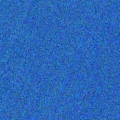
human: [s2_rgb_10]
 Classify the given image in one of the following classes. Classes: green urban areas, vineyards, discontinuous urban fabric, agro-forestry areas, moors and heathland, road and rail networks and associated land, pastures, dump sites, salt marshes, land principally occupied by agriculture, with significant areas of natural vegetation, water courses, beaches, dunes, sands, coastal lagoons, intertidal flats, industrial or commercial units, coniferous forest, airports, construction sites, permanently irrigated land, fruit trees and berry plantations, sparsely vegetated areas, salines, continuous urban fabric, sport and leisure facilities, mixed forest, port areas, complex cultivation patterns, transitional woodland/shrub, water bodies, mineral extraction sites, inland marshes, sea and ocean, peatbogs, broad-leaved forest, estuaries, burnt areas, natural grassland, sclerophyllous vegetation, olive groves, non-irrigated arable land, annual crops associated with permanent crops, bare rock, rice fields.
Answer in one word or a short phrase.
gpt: sea and ocean